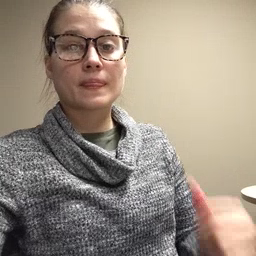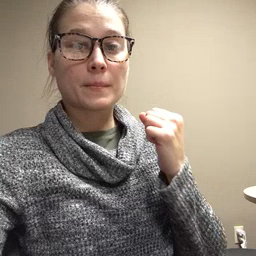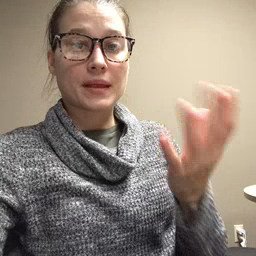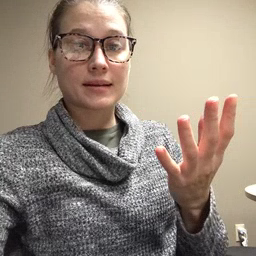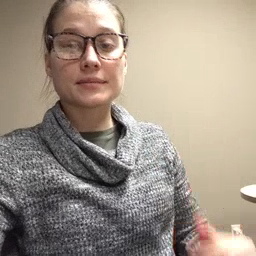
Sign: many